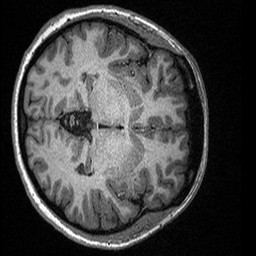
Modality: T1w
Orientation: axial
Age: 38
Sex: female
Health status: healthy
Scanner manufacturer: siemens
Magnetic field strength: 3 T
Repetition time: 2.3 s
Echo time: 0.00298 s